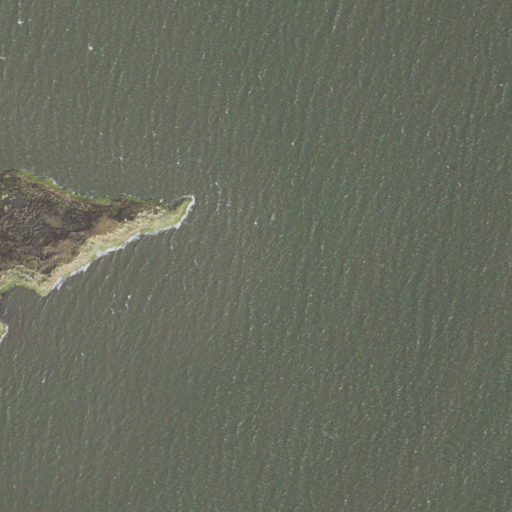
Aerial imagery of cape in North Carolina named Juniper Swamp Point containing open water and herbaceous wetlands